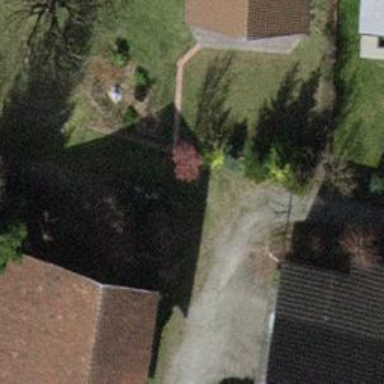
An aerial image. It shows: Shed.